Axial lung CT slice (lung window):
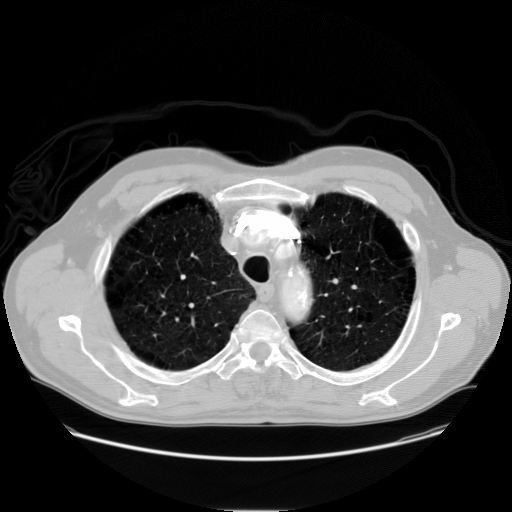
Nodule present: no